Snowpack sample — Snodgrass Mountain, Crested Butte, Colorado (2/4/25, 12:06 PM MST)
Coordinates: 38.923, -106.968
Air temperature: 35 °F
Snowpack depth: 80 cm
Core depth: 80 cm
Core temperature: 32 °F
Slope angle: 14°, slope face: 78°
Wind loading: low
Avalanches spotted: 0
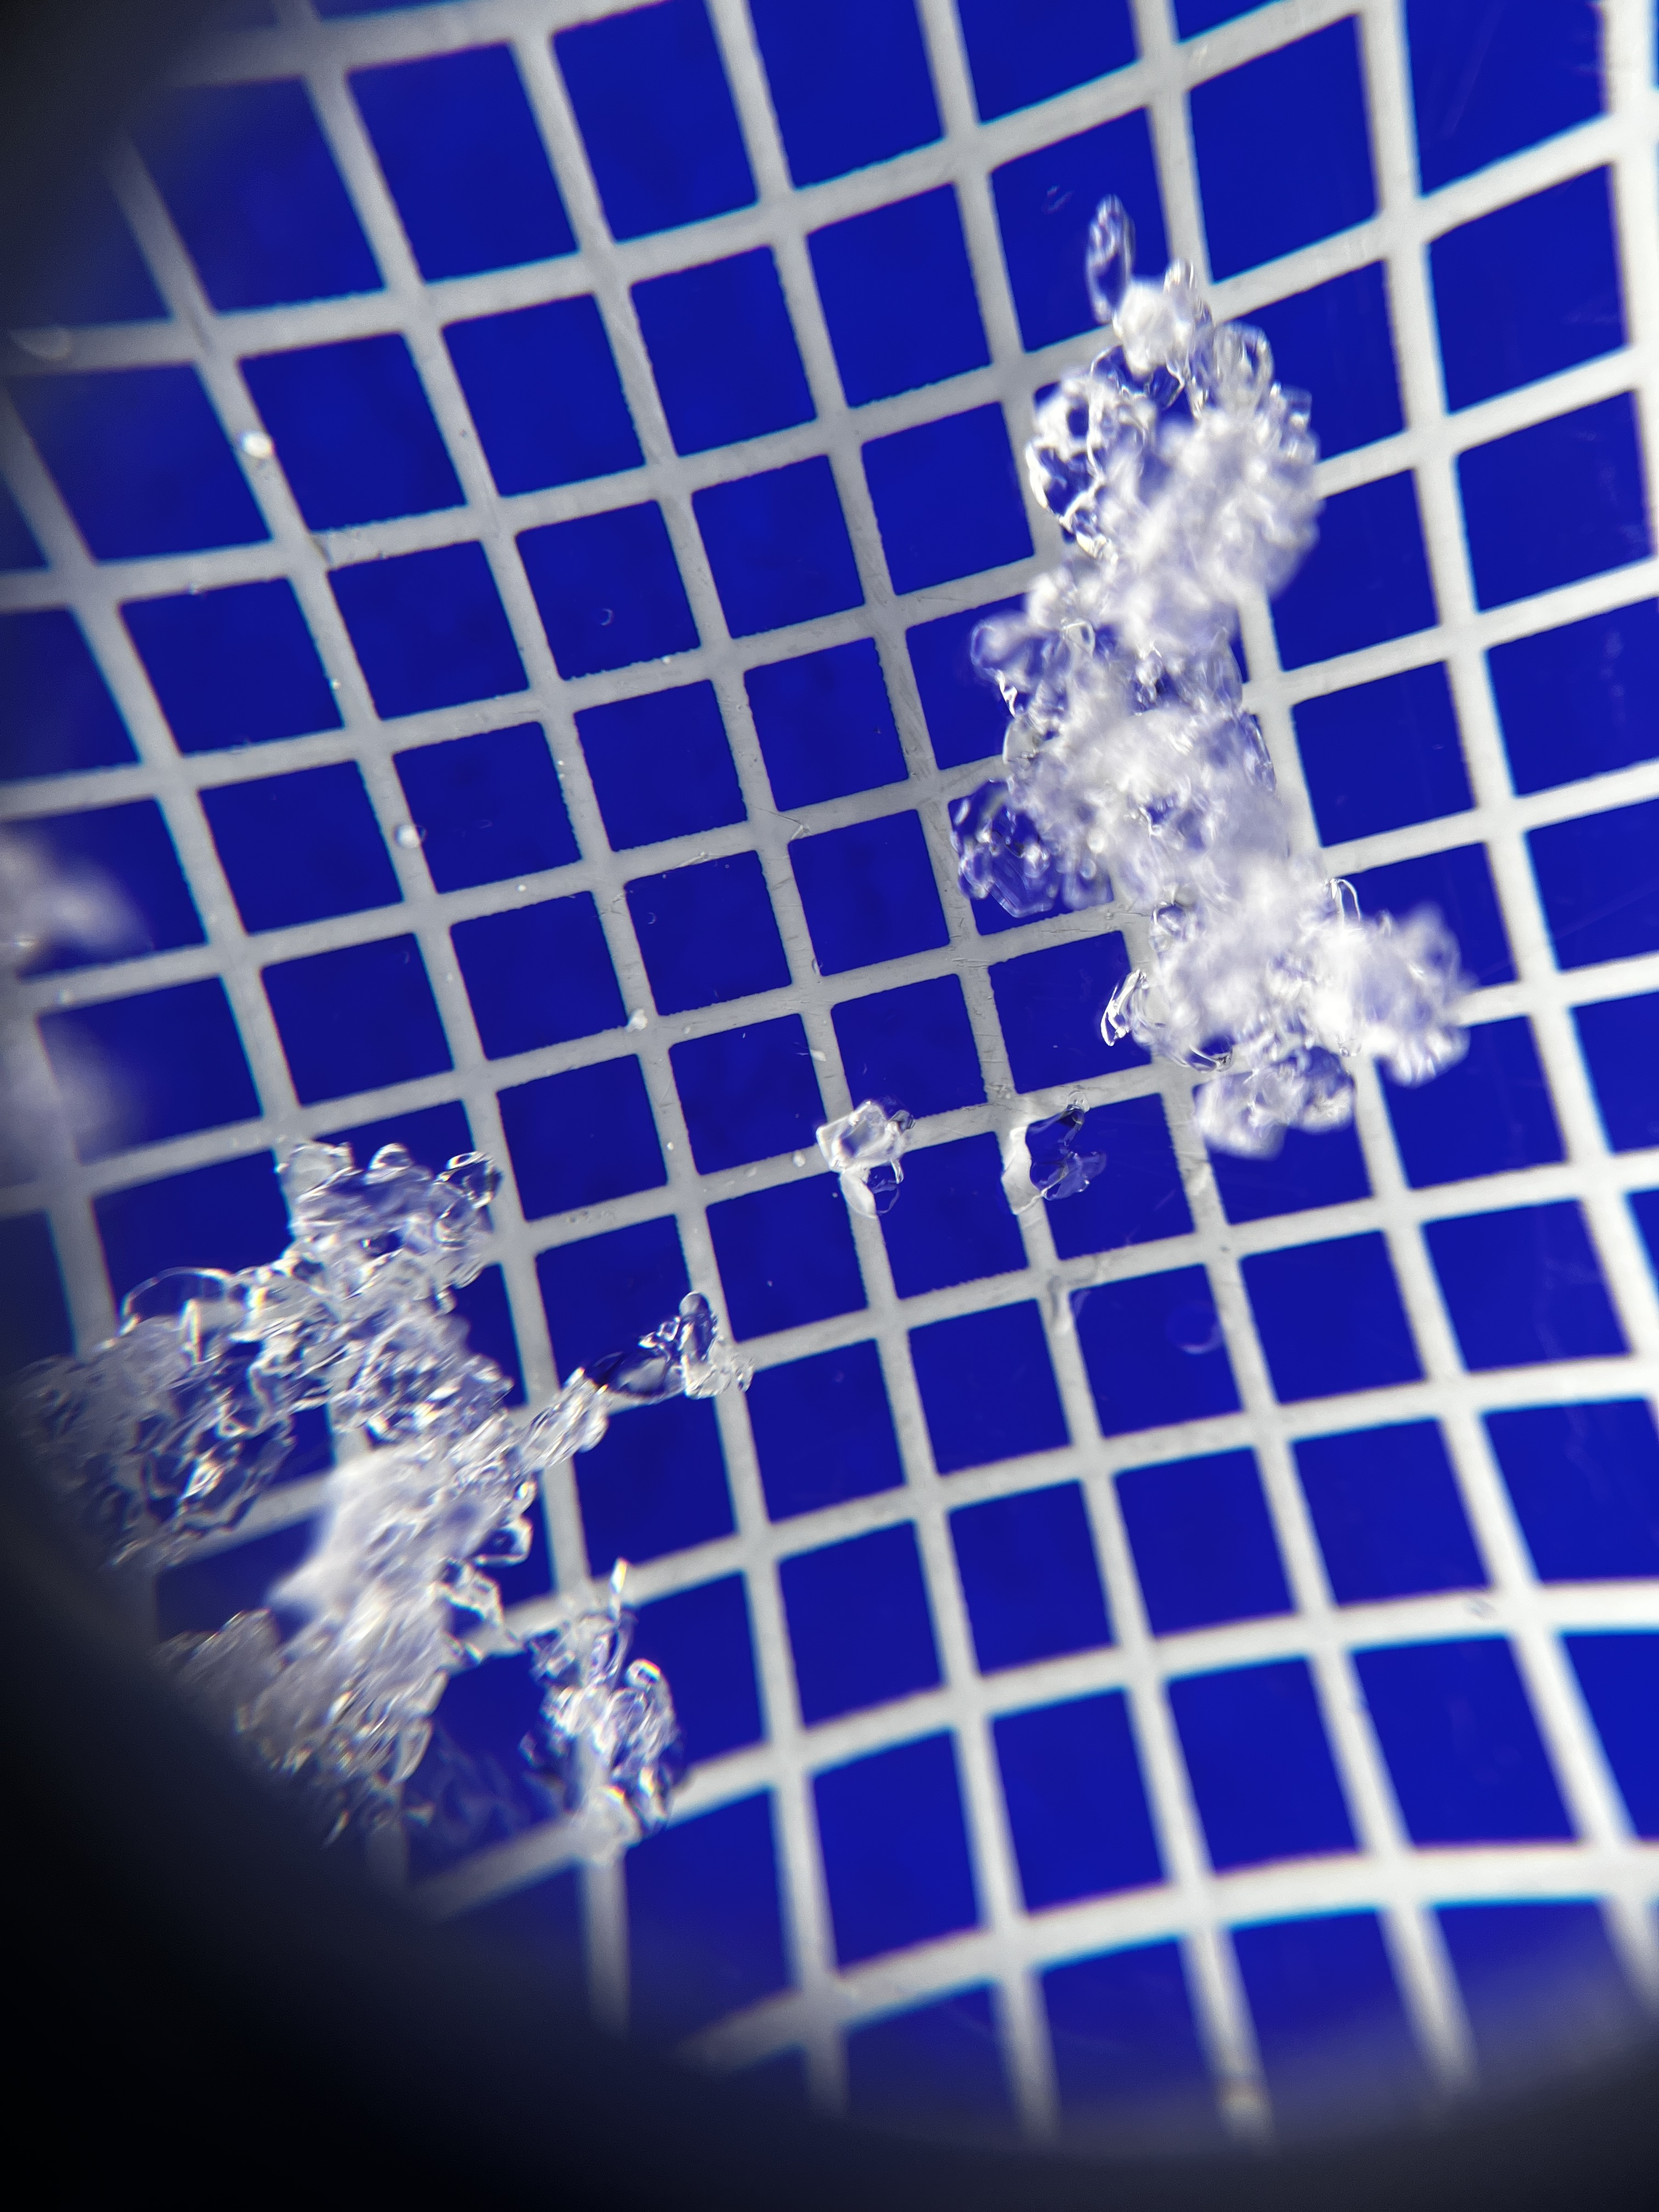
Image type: magnified_profile
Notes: No avalanches nearby, unusually warm weather for the last month reported by residents, Collected 25 yards from treeline